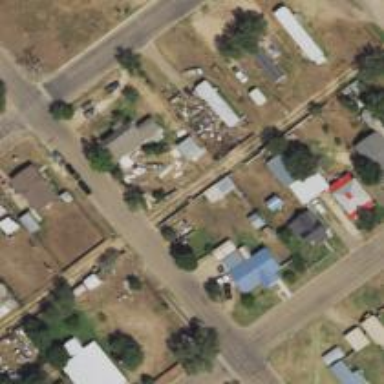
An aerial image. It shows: Alleyway designated as service road.